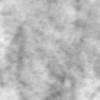
Label: no_change